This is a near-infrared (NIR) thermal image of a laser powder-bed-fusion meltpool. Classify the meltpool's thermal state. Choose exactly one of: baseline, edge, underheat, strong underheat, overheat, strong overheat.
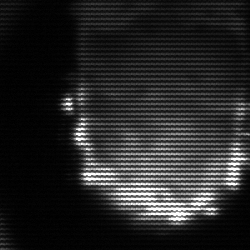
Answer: baseline